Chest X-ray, PA view. Patient: 75 years old, sex F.
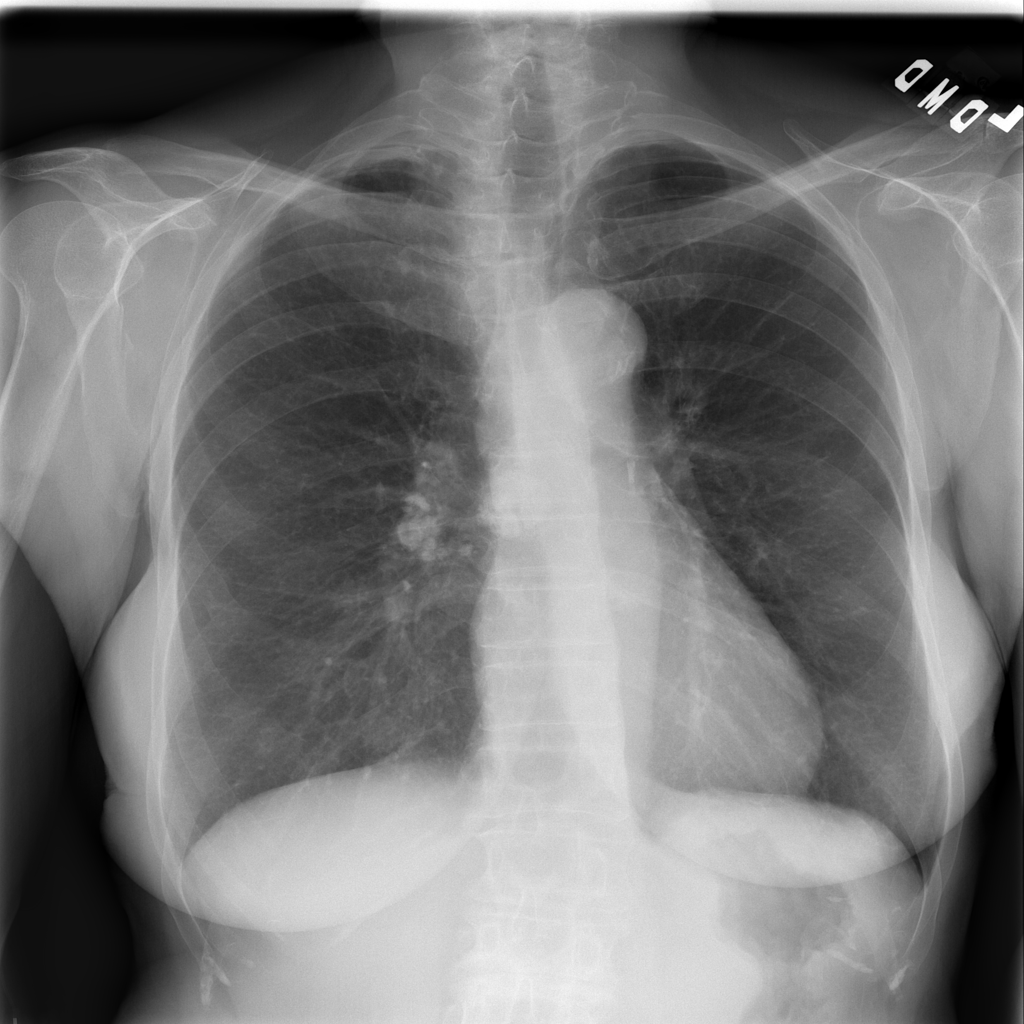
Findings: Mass